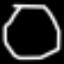
Label: octagon